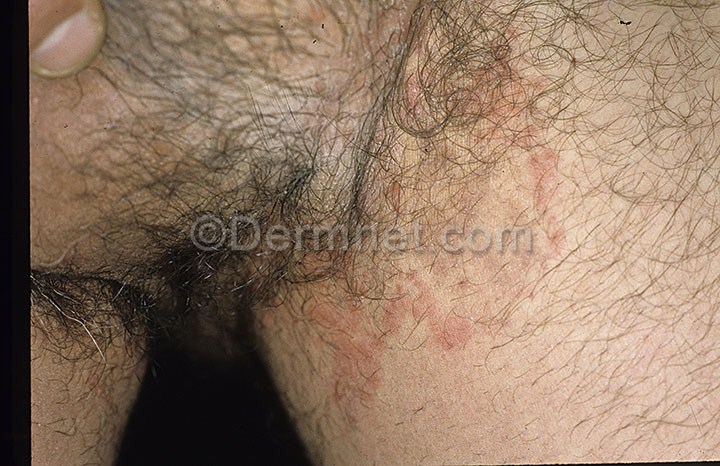
Disease: Tinea Ringworm Candidiasis and other Fungal Infections